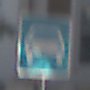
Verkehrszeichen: Kraftfahrstrasse
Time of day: MorningAfternoon
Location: Outdoor (Urban)
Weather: PartlyCloudy
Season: NotSpecified
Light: Natural